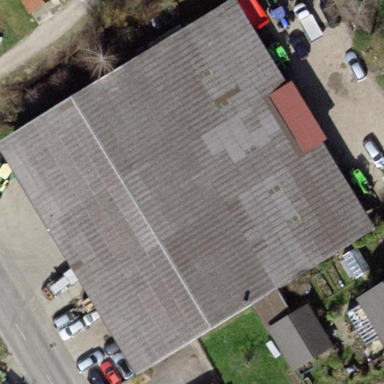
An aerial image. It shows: Industrial building.